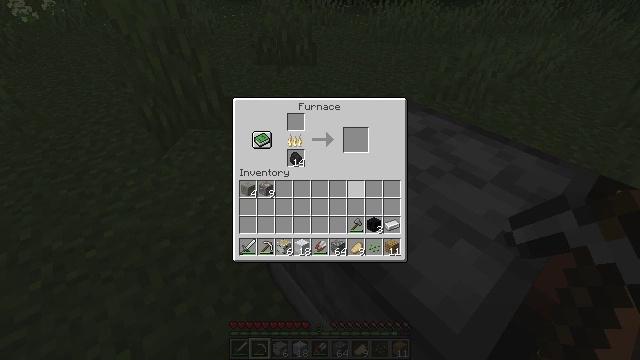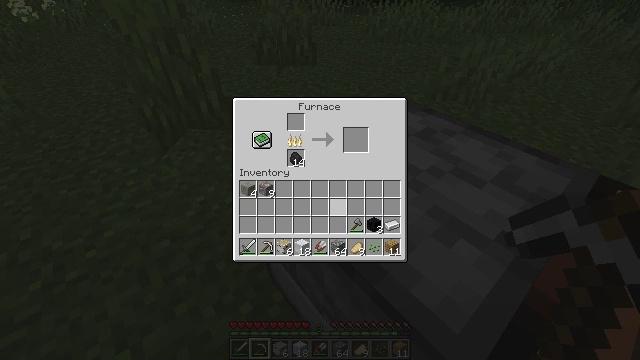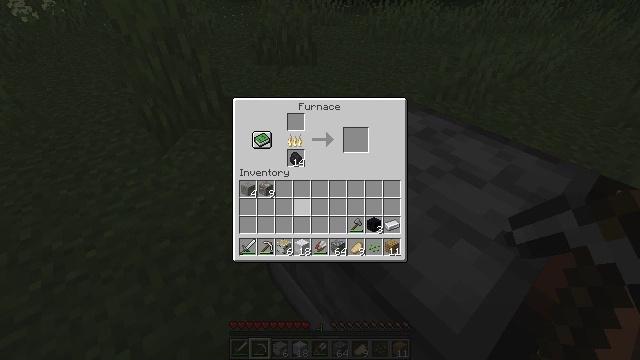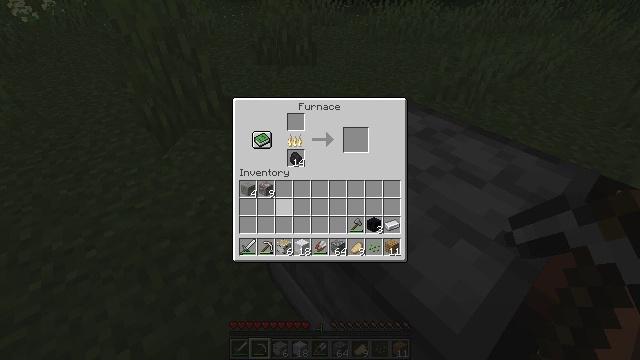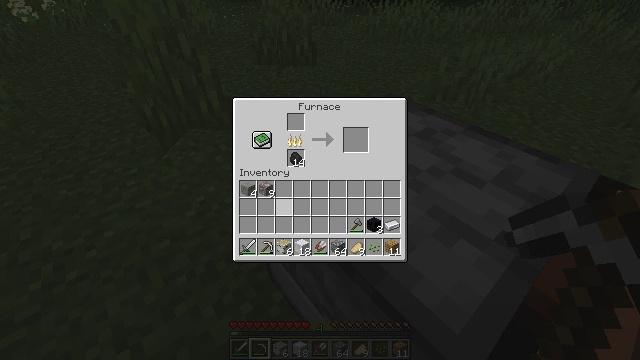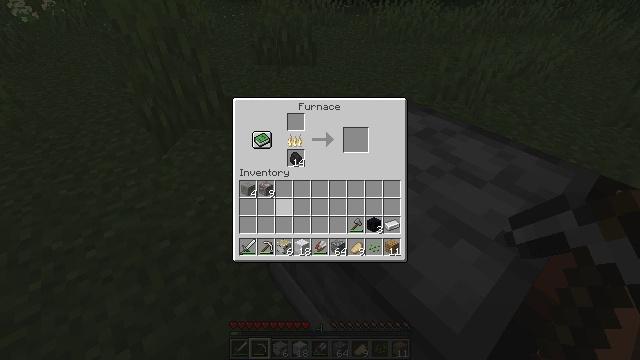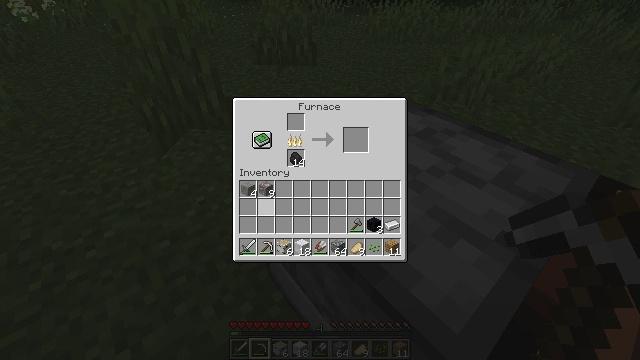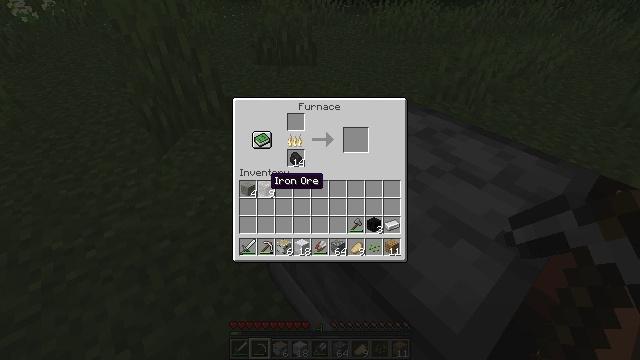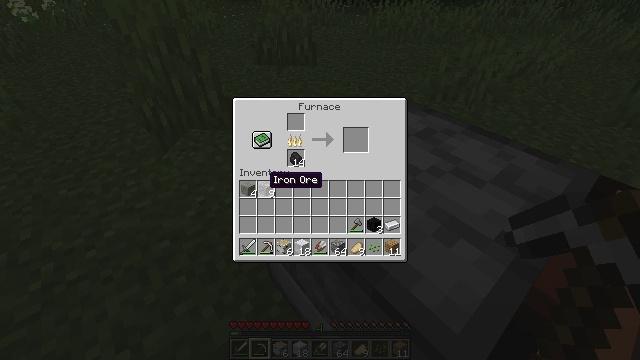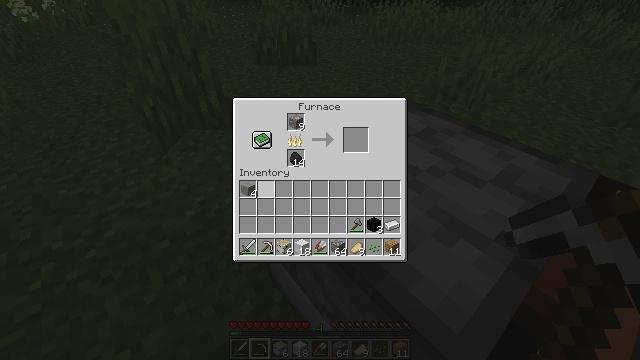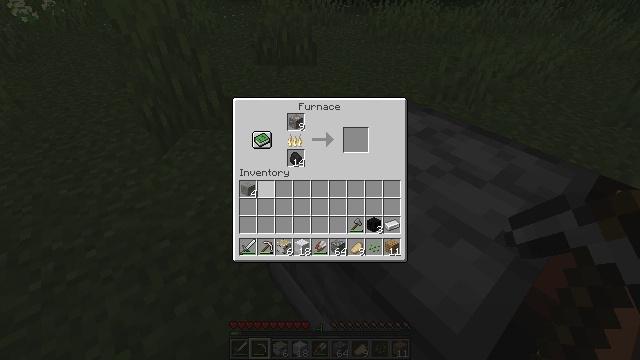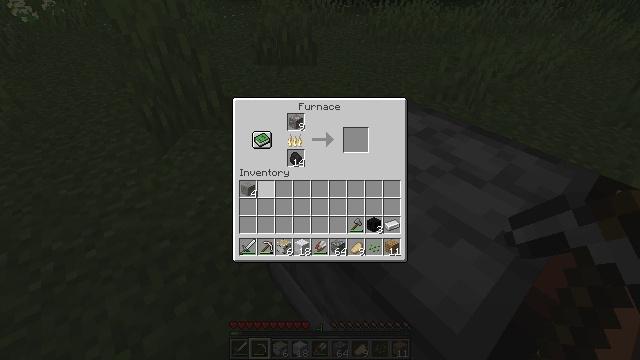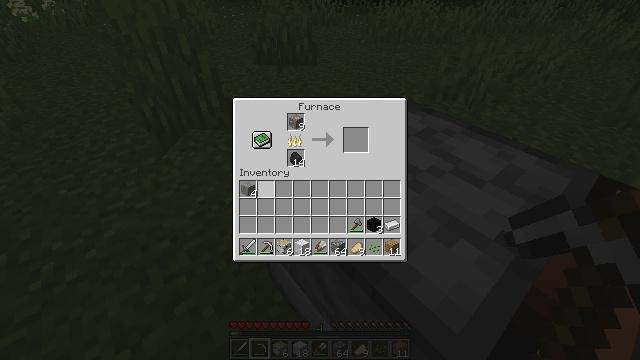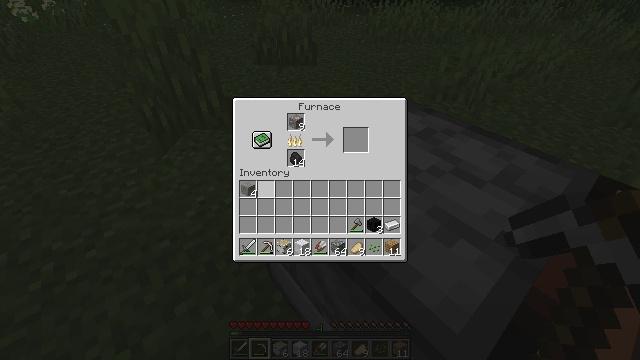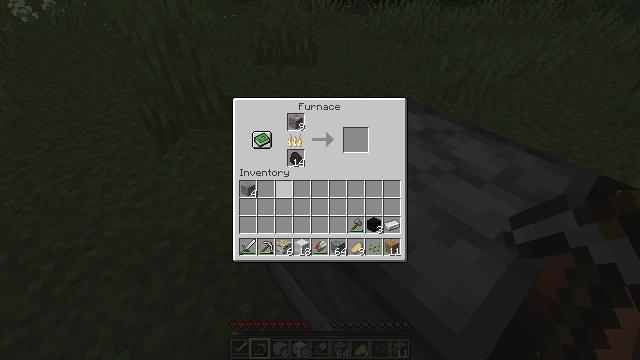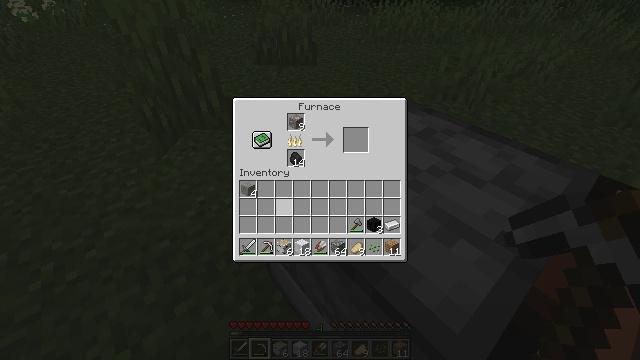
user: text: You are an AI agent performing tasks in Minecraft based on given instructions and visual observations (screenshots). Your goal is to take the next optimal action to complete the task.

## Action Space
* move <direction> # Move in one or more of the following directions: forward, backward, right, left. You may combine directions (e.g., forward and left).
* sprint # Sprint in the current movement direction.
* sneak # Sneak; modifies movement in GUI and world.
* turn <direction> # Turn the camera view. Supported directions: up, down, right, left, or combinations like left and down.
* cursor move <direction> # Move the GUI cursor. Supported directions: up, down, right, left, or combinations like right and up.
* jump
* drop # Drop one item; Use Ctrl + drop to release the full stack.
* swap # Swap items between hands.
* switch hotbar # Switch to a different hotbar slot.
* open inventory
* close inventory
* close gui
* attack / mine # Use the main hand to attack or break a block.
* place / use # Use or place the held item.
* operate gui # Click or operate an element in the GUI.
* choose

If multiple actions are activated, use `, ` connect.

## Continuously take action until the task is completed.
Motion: motion action
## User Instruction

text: Use crafting table to make a black bed.
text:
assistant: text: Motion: sneak, turn left and down
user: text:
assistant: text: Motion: sneak, turn left and down
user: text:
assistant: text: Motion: sneak, turn left
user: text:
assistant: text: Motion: sneak
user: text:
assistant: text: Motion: sneak
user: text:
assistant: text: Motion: sneak, turn left and up
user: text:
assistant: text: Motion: sneak, turn up
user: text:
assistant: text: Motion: sneak
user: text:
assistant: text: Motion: sneak, attack / mine
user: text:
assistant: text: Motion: sneak, attack / mine
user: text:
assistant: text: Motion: sneak, attack / mine
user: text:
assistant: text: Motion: sneak
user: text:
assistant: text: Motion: sneak
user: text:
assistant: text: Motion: sneak, turn right
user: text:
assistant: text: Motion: turn right
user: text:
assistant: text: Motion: turn right
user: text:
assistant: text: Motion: turn right and down
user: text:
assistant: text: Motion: turn right and up
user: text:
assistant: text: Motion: turn right and up
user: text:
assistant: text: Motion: turn right and up, jump
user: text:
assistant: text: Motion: move forward, turn right, jump
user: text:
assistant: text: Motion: move forward, turn right, jump
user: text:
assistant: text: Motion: move forward, jump
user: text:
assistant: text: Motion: move forward
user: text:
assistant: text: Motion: move forward, turn right and up
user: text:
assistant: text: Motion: move forward
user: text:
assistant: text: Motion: move forward
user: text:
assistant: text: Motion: move forward, turn right
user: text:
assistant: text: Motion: turn right
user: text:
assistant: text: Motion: turn right and up